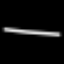
Label: line